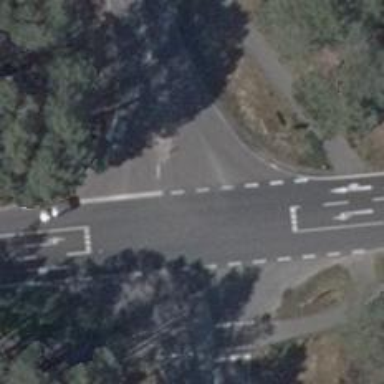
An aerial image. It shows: Stop road.